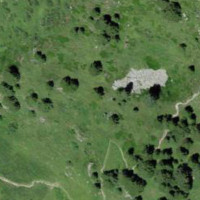
EUNIS habitat code: 32
Species observed at this site:
Calluna vulgaris
Ajuga pyramidalis
Anthyllis vulneraria